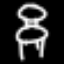
Label: chair